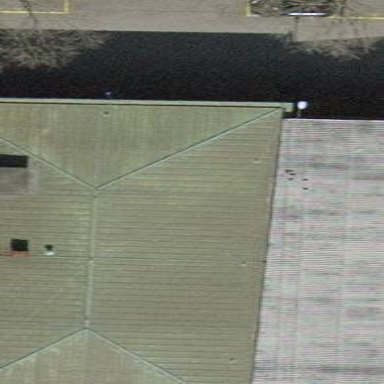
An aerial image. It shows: Industrial building with hipped roof.